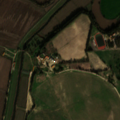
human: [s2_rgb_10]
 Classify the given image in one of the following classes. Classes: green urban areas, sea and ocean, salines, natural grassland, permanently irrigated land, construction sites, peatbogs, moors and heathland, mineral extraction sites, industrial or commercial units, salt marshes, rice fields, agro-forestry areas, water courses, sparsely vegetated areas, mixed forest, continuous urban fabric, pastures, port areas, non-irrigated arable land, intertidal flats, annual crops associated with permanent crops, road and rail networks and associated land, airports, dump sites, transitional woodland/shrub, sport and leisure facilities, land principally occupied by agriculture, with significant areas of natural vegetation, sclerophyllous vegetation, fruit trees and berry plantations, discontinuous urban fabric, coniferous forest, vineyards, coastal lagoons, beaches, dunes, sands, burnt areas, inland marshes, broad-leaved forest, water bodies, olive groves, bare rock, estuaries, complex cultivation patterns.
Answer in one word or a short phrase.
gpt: permanently irrigated land, rice fields, transitional woodland/shrub